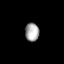
Tissue: lung
Cell type: Endothelial cells
Senescence score: 0.5875
Nuclear area (px): 256
Mean DAPI intensity: 163.523